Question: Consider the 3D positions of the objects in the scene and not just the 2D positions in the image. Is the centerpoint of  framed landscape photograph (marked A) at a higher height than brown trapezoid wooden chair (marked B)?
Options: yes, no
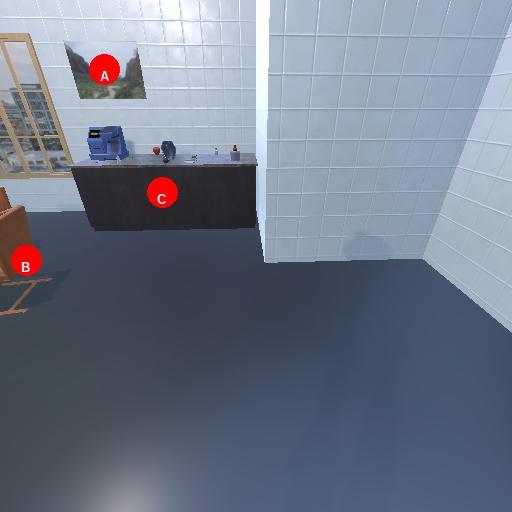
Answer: yes